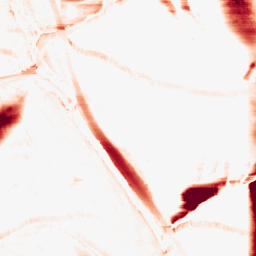
Category: morphological
Decomposition family: morphological_rect
Decomposition parameters: operation: opening
width: 50
height: 10
Upsampling method: bspline
Upsampling parameters: scale: 4
Upsampling scale: 4